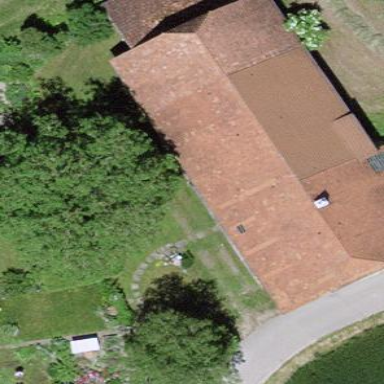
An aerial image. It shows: Farm building.